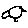
Label: bird